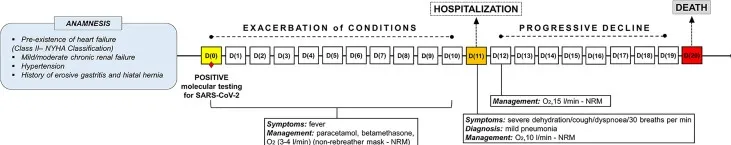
Timeline showing the disease course of the patient from positive molecular testing for SARS-CoV-2 up to death.
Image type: chart (chart)